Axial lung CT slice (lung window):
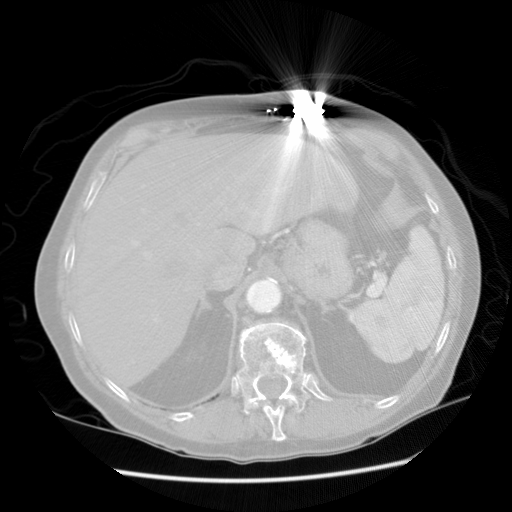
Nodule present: no